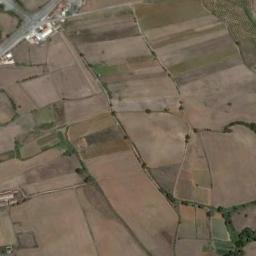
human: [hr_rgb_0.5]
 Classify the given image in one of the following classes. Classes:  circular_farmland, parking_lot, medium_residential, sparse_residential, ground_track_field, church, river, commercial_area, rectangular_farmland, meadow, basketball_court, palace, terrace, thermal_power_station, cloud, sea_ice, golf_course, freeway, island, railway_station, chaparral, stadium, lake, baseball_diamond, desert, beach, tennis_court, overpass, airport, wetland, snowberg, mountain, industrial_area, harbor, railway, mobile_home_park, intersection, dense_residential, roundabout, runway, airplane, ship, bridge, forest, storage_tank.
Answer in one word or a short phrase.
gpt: rectangular_farmland